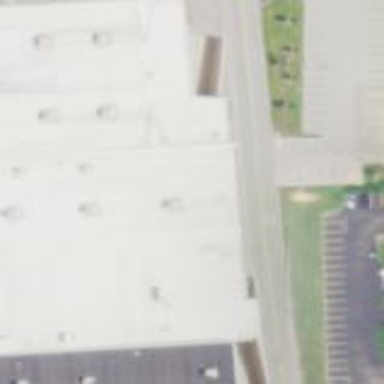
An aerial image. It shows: Retail building with flat roof.